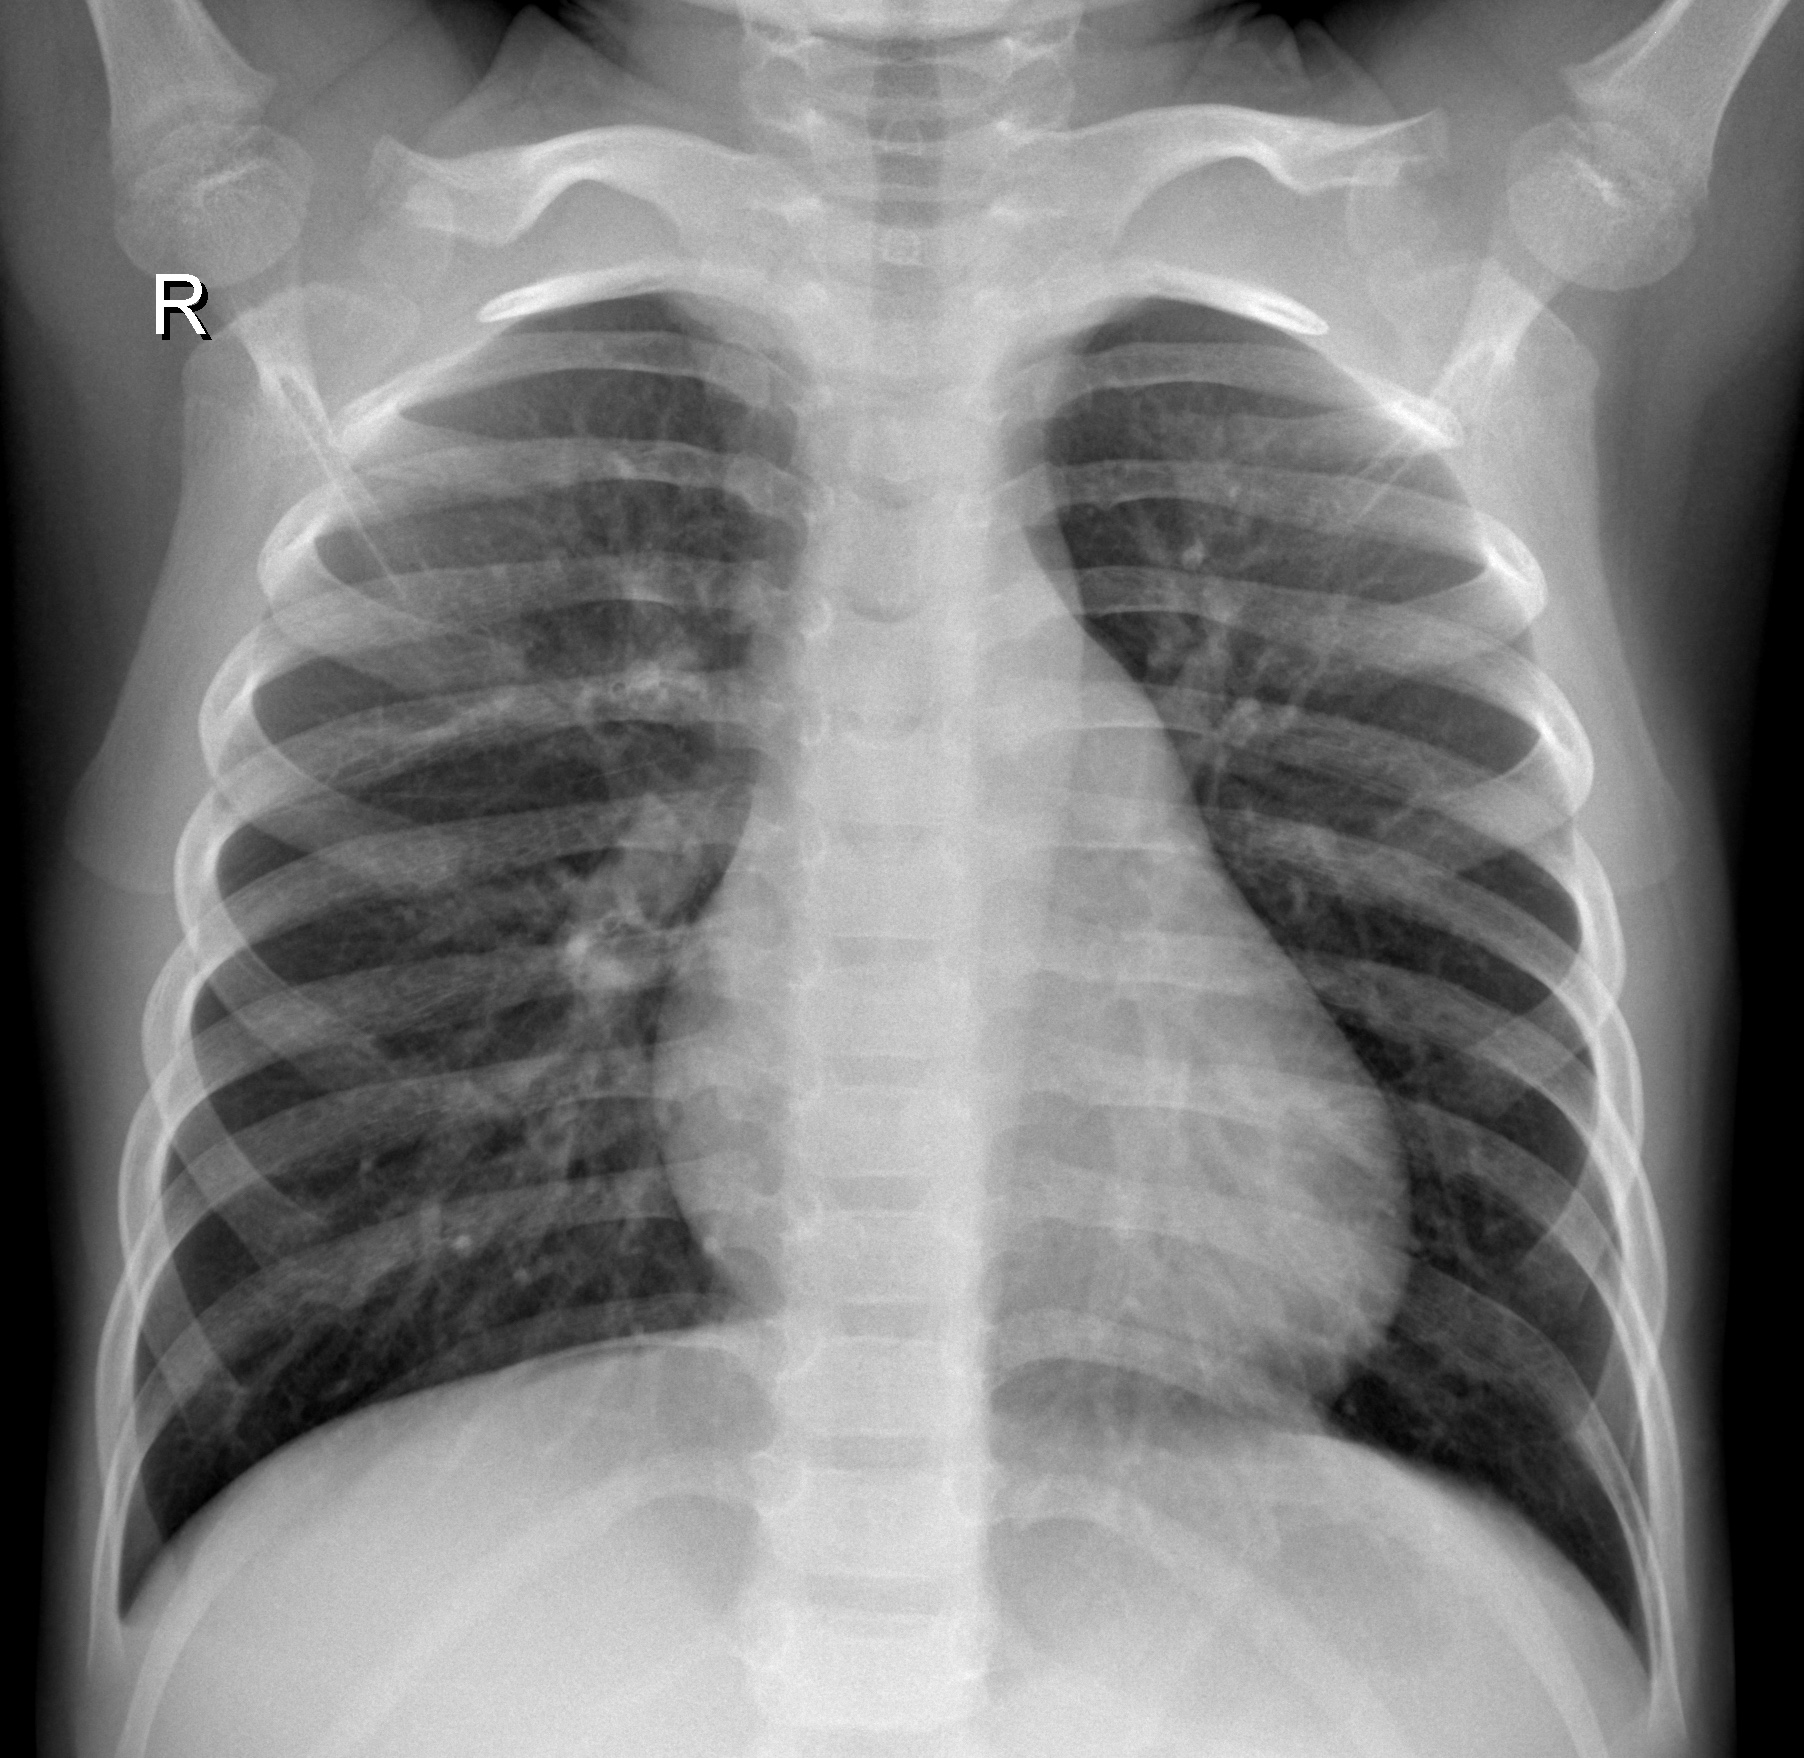
Diagnosis: NORMAL